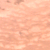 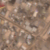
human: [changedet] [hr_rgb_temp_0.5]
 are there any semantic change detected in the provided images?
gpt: A lot of houses have been built in the desert.